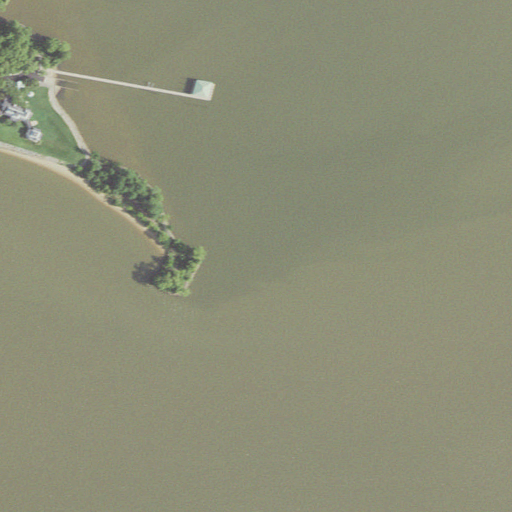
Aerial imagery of cape in Virginia named Dancing Point containing open water, herbaceous wetlands, woody wetlands, and low intensity development